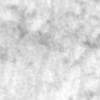
Label: no_change